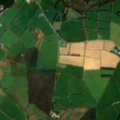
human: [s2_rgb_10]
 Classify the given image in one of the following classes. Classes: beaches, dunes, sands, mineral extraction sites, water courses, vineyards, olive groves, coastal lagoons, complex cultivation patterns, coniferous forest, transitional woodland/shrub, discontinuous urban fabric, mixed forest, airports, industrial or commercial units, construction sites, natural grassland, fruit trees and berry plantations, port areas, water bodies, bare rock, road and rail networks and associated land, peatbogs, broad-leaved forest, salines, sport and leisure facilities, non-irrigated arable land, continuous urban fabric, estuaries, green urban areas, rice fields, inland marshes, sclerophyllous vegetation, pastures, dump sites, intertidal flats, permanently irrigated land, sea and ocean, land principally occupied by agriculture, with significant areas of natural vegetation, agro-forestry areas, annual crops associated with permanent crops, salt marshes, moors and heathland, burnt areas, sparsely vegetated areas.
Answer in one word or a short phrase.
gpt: pastures, land principally occupied by agriculture, with significant areas of natural vegetation, broad-leaved forest, coniferous forest, mixed forest